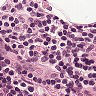
Metastatic tissue present: no